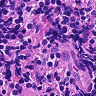
Metastatic tissue present: no